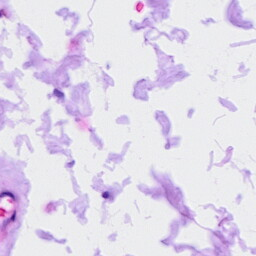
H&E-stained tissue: Ovarian